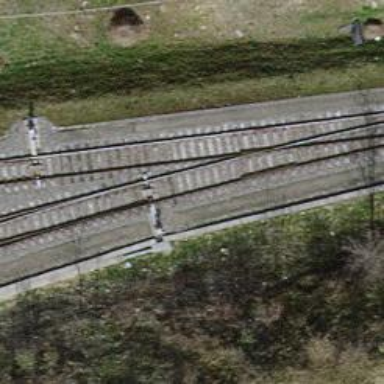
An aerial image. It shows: Railway switch.